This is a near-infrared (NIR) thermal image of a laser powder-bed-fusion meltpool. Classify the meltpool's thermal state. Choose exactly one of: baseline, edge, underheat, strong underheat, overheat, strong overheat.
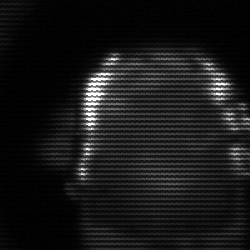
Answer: baseline